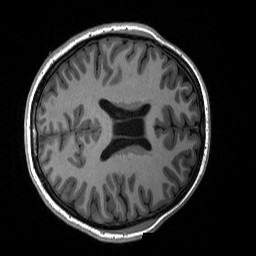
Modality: T1w
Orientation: axial
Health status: ill
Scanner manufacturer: siemens
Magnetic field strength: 3 T
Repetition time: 2.3 s
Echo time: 0.00226 s